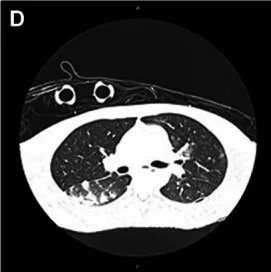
The presentation of CT on neck/chest at admission to ICU and 7th day after adjustment of antibiotic therapy. Partial absorption of emphysema in mediastinal and pneumothorax on Day 21.
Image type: radiology (ct)